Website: macys
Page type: delivery-shipping
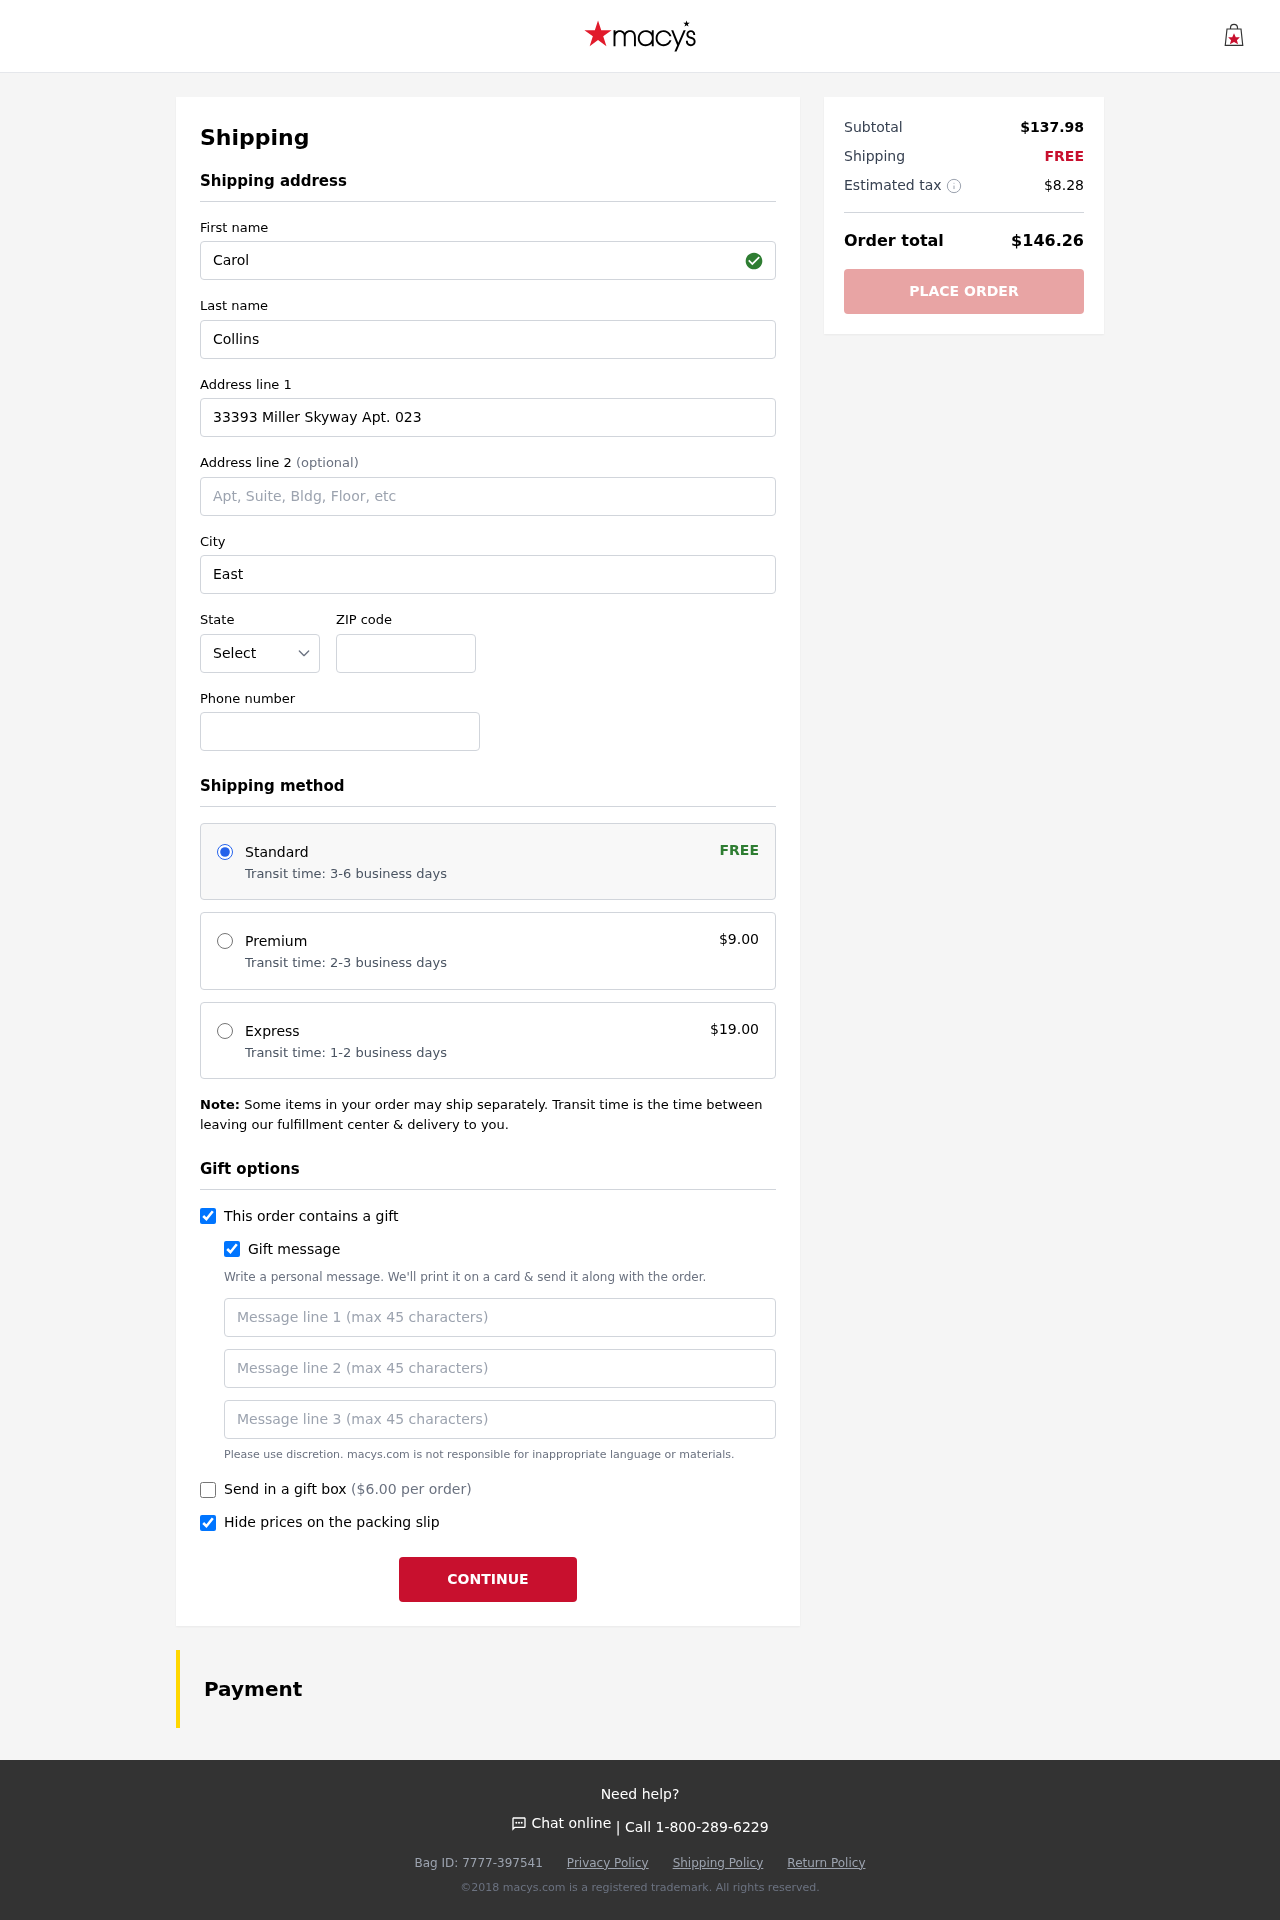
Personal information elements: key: PII_STATE_ABBR
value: PA
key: PII_FIRSTNAME
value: Carol
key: PII_LASTNAME
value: Collins
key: PII_STREET
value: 33393 Miller Skyway Apt. 023
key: PII_CITY
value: East Carrie
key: PII_POSTCODE
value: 79538
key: PII_PHONE
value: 5859919156
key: PII_GIFT_MESSAGE
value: Hey Meagan! I couldn't resist picking out these cute T-Bar sandals for you—I remember you mentioning how much you wanted something stylish for summer outings. Hope they add a little extra sunshine to your days! Carol
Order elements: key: ORDER_SHIPPING_STANDARD
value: Transit time: 3-6 business days
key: ORDER_SHIPPING_COST
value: FREE
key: ORDER_SHIPPING_PREMIUM
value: Transit time: 2-3 business days
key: ORDER_SHIPPING_PREMIUM_PRICE
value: $9.00
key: ORDER_SHIPPING_EXPRESS
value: Transit time: 1-2 business days
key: ORDER_SHIPPING_EXPRESS_PRICE
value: $19.00
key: ORDER_GIFT_BOX_PRICE
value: ($6.00 per order)
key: ORDER_SUBTOTAL
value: $137.98
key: ORDER_SHIPPING_COST2
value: FREE
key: ORDER_TAX
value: $8.28
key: ORDER_TOTAL
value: $146.26